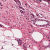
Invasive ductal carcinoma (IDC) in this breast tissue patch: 0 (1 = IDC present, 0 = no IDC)